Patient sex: M
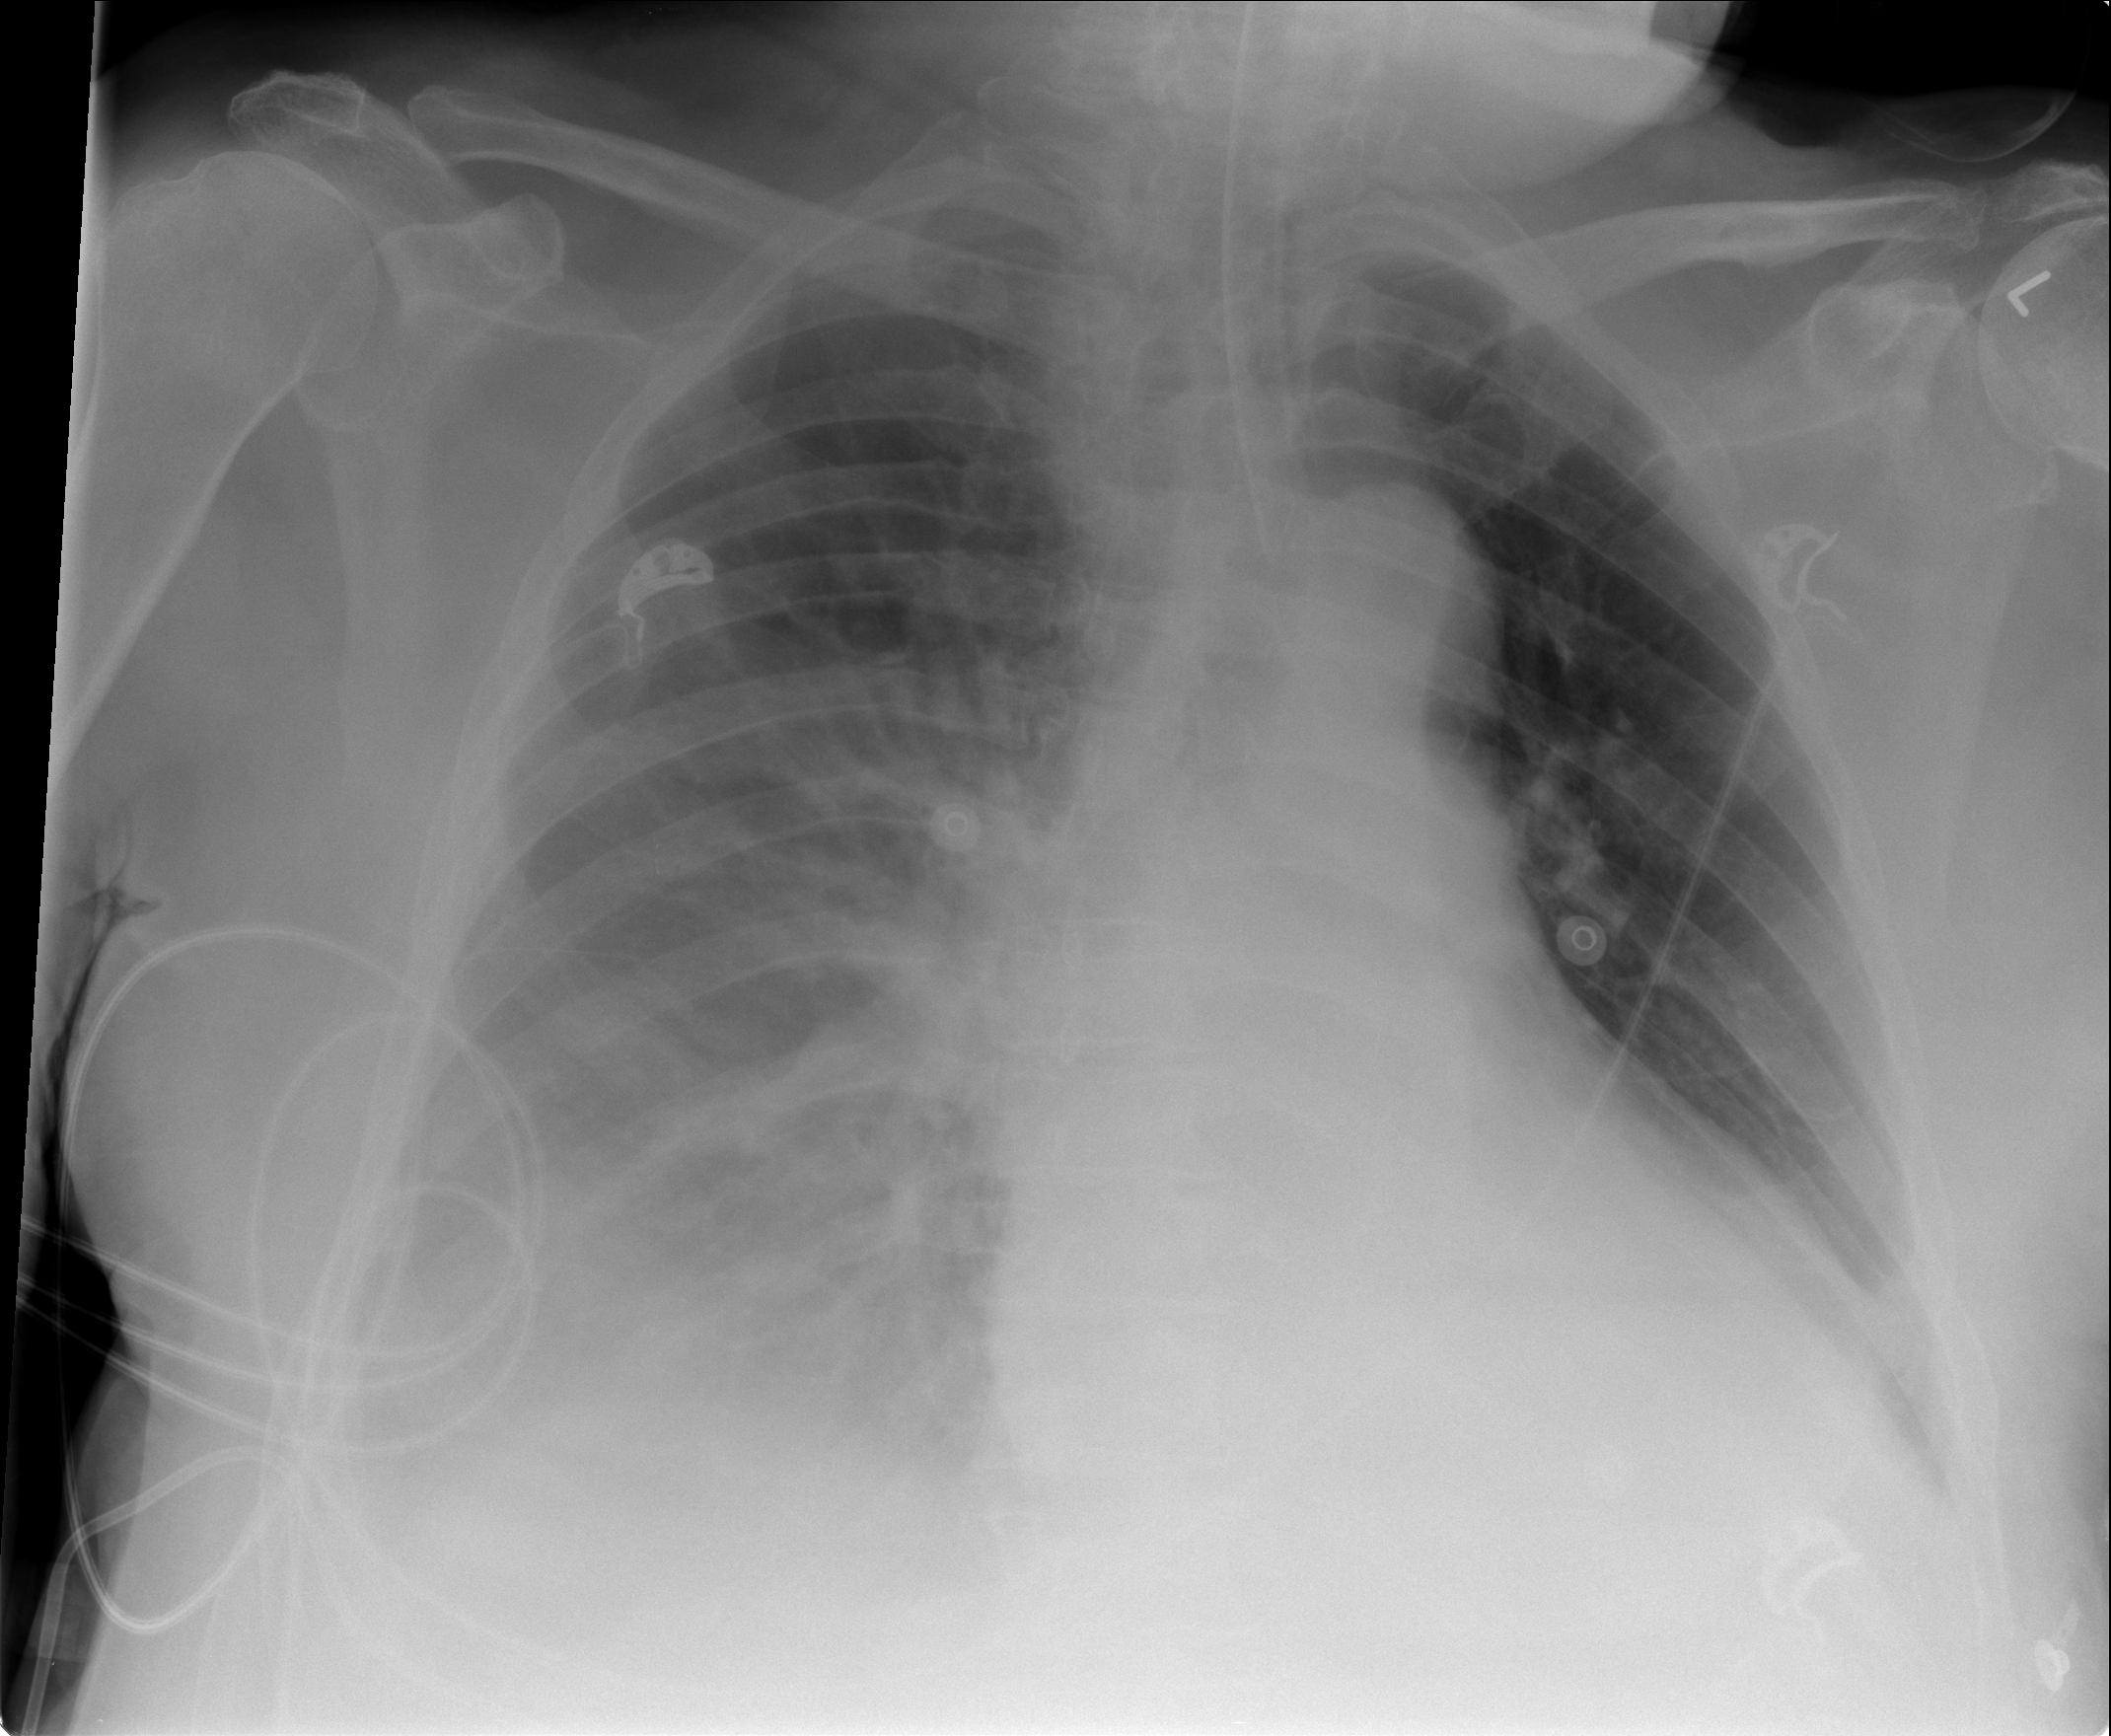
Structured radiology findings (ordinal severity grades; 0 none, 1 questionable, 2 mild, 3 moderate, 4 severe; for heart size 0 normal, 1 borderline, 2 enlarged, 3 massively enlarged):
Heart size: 2
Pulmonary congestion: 2
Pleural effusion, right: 3
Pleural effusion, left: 1
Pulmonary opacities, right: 3
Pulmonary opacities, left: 0
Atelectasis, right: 2
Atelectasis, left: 1